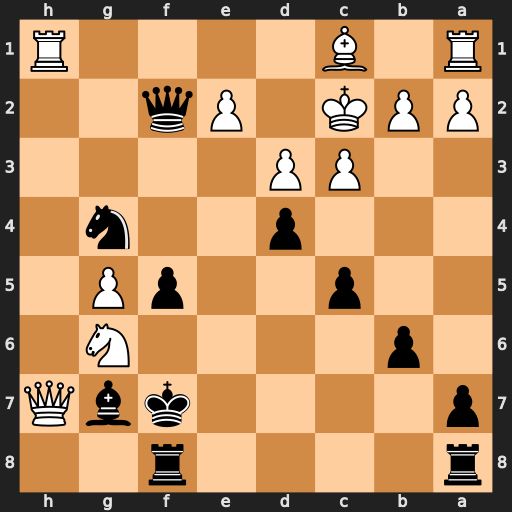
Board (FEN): r4r2/p4kbQ/1p4N1/2p2pP1/3p2n1/2PP4/PPK1Pq2/R1B4R
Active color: b
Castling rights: -
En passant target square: -
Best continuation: Rh8 Nxh8+ Rxh8 g6+ Kf8 Qxh8+ Bxh8 Rxh8+ Kg7